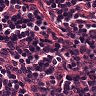
Metastatic tissue present: no